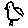
Label: bird